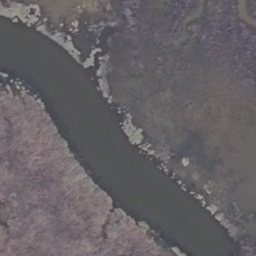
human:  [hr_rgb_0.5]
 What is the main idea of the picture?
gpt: river